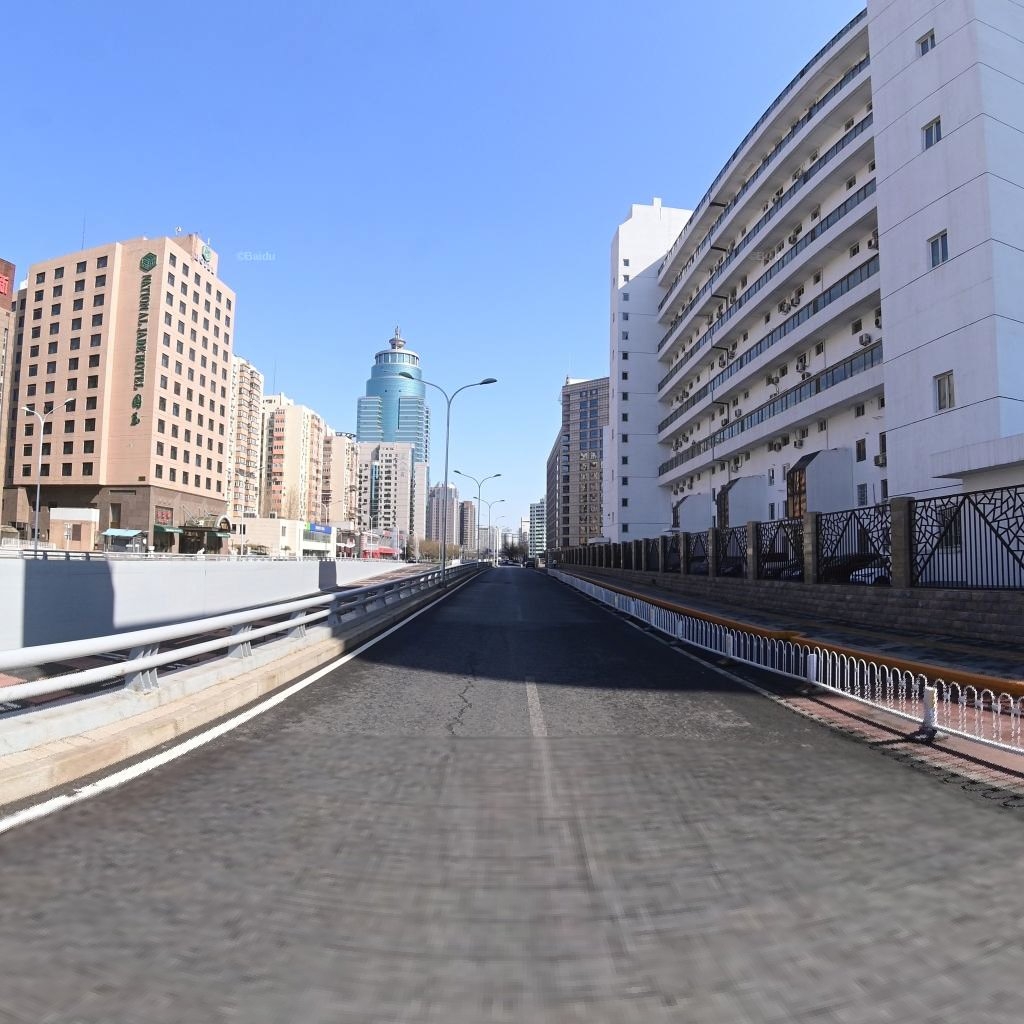
Region: Chaoyang
Road damage annotations: longitudinal crack